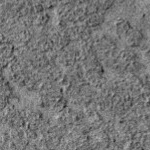
Label: no_change